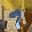
Label: 9